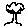
Label: tree